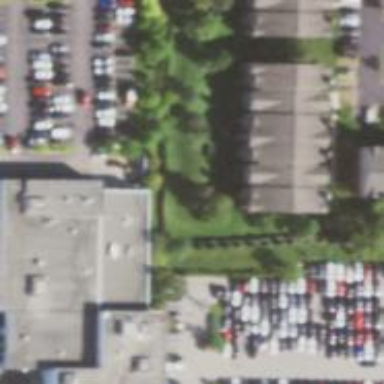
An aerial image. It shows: Commercial building with car shop.